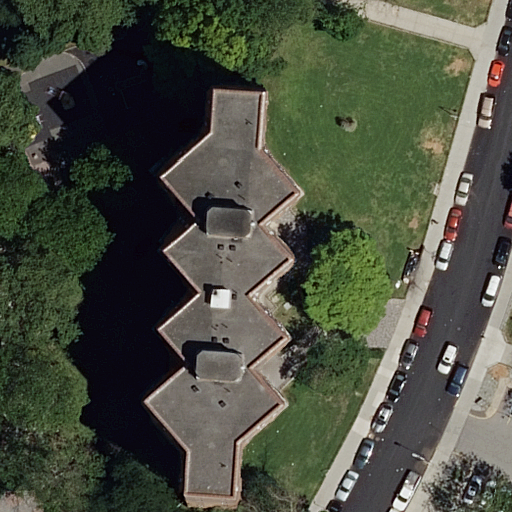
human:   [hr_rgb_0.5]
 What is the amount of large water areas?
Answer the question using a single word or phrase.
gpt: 0

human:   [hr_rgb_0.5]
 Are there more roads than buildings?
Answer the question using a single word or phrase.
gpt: yes

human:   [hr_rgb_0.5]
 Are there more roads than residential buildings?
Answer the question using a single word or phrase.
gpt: yes

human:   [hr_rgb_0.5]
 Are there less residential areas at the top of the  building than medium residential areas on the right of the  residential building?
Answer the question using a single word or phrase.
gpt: no

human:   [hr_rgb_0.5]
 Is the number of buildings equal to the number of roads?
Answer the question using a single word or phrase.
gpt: no

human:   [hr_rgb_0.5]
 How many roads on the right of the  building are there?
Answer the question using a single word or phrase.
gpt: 7

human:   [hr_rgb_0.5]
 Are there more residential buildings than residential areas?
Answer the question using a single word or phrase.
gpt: no

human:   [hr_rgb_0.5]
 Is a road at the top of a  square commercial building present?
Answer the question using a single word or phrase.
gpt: no

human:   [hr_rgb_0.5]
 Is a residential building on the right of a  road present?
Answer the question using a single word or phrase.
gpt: yes

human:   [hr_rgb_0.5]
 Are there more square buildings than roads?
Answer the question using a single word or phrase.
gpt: no

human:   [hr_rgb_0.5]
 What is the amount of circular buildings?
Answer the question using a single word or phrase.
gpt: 0

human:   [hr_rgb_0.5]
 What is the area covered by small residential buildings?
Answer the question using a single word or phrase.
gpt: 0m2

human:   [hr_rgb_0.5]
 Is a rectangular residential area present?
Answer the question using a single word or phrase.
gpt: yes

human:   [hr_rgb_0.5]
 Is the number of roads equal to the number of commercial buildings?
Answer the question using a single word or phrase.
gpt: no

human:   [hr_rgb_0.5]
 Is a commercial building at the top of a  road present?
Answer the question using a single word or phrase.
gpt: no

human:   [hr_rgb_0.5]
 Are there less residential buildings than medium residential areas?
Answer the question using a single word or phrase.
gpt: no

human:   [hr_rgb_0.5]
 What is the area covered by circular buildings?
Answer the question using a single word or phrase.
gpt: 0m2

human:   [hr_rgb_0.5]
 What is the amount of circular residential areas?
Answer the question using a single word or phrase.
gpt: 0

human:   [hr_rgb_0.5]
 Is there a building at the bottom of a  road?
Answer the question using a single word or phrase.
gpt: yes

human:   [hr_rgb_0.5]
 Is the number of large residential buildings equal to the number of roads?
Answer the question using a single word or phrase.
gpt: no

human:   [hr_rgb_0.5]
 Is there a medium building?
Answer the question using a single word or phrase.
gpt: no

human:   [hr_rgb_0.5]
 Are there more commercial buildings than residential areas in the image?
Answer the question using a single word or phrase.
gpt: no

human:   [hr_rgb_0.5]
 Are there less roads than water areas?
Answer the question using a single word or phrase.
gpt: no

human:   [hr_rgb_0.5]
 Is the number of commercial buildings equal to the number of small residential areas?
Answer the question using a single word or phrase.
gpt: yes

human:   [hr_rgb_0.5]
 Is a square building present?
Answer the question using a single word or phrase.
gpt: no

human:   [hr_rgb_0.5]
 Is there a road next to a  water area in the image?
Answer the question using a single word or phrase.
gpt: no

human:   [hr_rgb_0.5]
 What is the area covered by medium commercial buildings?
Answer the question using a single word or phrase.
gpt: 0m2

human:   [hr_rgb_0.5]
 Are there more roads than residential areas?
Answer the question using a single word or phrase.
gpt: yes

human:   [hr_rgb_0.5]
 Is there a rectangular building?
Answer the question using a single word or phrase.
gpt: no

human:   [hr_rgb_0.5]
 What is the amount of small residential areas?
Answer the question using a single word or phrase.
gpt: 0

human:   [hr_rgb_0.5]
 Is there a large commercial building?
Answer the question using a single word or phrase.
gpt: no

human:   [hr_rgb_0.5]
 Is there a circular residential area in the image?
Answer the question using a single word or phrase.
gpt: no

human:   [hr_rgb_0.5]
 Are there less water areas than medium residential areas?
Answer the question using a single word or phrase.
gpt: no

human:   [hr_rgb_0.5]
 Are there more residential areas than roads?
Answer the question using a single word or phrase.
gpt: no

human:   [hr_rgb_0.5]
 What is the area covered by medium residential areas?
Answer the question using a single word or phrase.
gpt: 0m2

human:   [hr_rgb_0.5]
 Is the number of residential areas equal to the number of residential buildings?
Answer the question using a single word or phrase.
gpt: yes